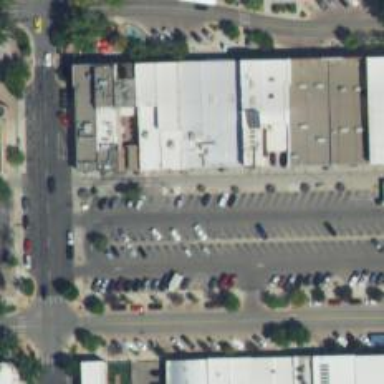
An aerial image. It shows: Parking space.